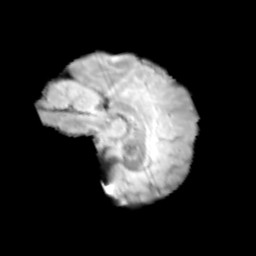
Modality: T2w
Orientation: sagittal
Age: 13
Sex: female
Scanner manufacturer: siemens
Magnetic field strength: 3 T
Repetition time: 3.8 s
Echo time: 0.07 s